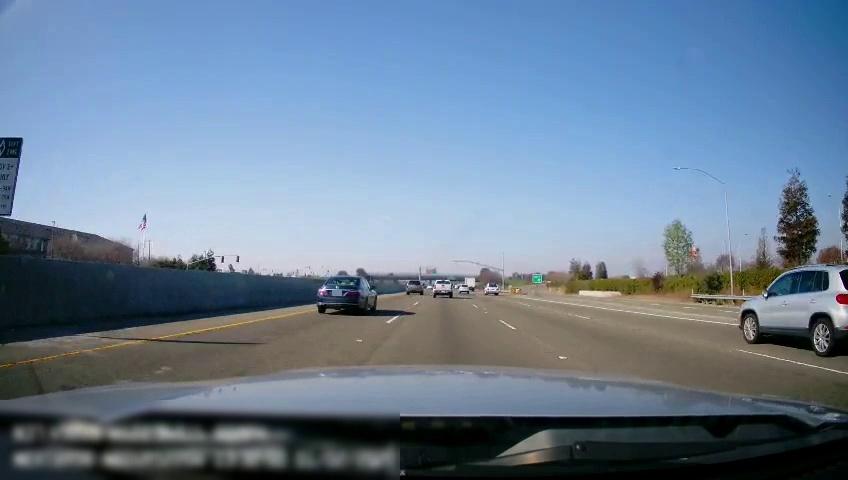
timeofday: Day
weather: Sunny
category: Drivable Space
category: Vehicles | Car
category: Vehicles | SUV
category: Vehicles | Truck
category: Vehicles | SUV
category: Vehicles | Car
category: Vehicles | Other LV
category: Vehicles | SUV
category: Lanes | Alternate Lane
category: Lanes | Current Lane
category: Lanes | Current Lane
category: Lanes | Alternate Lane
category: Lanes | Alternate Lane
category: Lanes | Alternate Lane
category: Lanes | Alternate Lane
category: Traffic | Signs